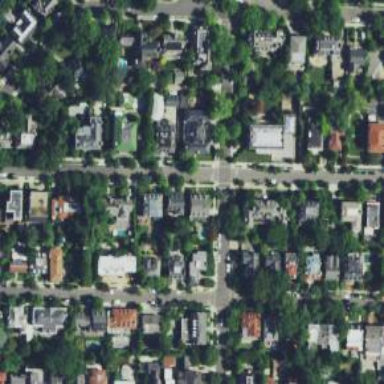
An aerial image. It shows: Neighborhood.